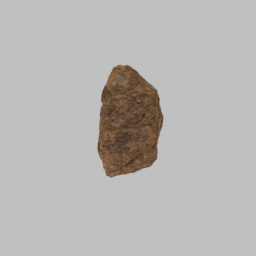
Label: nature